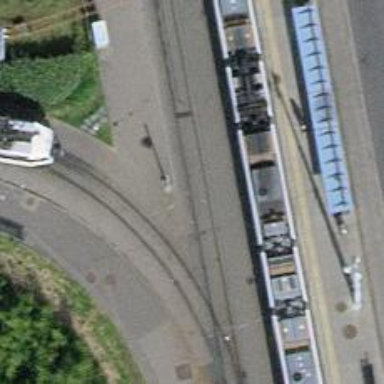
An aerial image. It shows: Tram stop for public transport.